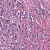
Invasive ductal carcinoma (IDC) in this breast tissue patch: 1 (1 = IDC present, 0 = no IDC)